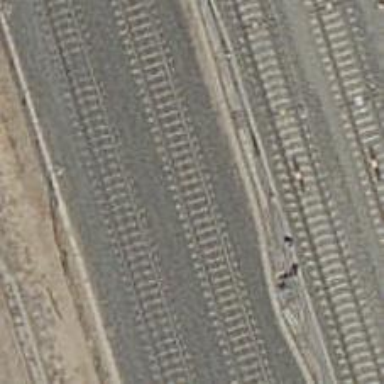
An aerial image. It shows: Railway track with contact lines for electrification.